Question: I put together a page using html and css with a header, page content and footer with a width of 1170px (just like boostrap) adding together width+border+padding.
I'm also making use o the meta tag viewport. For this question I'm leaving it as attached bellow.
I was expecting the content (header, content, footer) to fit on the viewport (img 1) on mobiles and it does in some but I noticed that in some devices it's actually showing only part of the content and giving me a horizontal scroll bar (img 2).

I've been searching a lot about viewport but couldn't find a solution about how to make it looks like img 1 on all devices. Please advice.
You can view the live code at <URL> . I'm not gonna change this one.
For tests I'll be using the following, <URL>
VIEWPORT
'''
<meta name=viewport content="width=device-width, initial-scale=1">
'''
CSS
'''
*{
margin:0;
padding:0;
border:0;
}
div.header,
div.content,
div.footer{
width:100%;
}
div.header{
background:blue;
}
div.content{
background:orange;
}
div.footer{
background:purple;
}
div.wrapper{
width:1120px;
border:10px solid green;
padding:0 15px 0 15px;
margin:0 auto;
background:red;
}
'''
HTML
'''
<div class="header">
<div class="wrapper">
<h1>Header</div>
</div>
</div>
<div class="content">
<div class="wrapper">
<h1>Content</h1>
</div>
</div>
<div class="footer">
<div class="wrapper">
<h1>Footer</h1>
</div>
</div>
'''
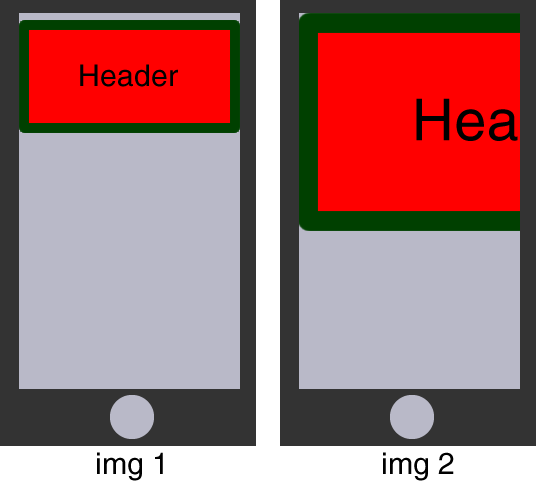
Answer: If you aren't using media queries and you just want the 1170px wide fixed layout to fill the mobile screen, then change this:
'''
<meta name=viewport content="width=device-width, initial-scale=1">
'''
to this:
'''
<meta name="viewport" content="width=1170">
'''